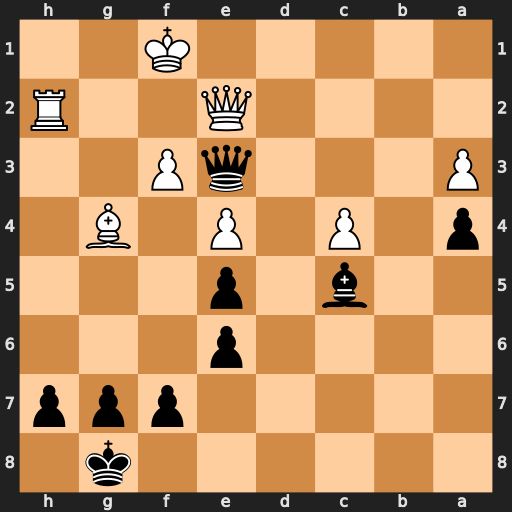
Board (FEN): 6k1/5ppp/4p3/2b1p3/p1P1P1B1/P3qP2/4Q2R/5K2
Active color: b
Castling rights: -
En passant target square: -
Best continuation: Qg1#